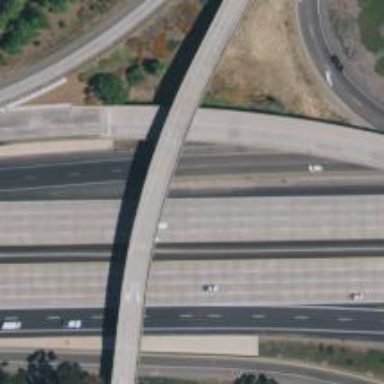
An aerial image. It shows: Motorway link bridge.